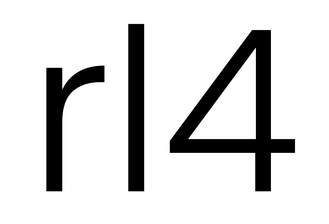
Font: Poppins-Light